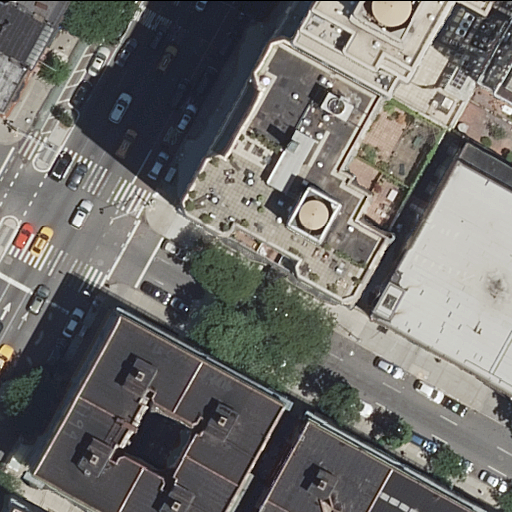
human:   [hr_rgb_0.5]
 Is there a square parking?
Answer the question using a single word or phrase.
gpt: no

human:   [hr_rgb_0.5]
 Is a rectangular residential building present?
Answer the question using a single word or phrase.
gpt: yes

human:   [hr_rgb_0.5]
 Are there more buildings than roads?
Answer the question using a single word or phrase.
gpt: yes

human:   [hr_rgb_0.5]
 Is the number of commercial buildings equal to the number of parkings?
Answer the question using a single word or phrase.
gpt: no

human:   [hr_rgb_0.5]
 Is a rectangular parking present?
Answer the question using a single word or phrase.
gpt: yes

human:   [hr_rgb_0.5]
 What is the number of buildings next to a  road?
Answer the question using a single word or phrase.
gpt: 12

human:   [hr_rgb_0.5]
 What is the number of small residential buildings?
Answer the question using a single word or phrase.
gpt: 6

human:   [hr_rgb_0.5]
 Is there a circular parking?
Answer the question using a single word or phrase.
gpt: no

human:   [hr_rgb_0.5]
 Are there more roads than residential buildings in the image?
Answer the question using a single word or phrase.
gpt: no

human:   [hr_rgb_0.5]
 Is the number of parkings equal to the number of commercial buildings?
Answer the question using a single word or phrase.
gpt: no

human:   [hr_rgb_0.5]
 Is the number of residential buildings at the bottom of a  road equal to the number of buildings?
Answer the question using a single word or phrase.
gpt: no

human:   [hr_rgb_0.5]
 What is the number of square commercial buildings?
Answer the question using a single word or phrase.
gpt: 0

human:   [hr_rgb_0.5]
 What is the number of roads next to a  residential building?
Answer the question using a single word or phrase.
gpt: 7

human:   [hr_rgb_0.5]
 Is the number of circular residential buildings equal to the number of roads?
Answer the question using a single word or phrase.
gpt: no

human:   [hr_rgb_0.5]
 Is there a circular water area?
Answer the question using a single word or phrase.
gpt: no

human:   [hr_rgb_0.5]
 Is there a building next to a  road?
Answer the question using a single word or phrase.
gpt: yes

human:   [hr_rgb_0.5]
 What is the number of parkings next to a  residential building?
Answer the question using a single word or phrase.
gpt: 1

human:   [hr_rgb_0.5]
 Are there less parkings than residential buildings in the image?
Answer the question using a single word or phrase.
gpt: yes

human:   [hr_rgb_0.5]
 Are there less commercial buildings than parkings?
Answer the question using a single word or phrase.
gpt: yes

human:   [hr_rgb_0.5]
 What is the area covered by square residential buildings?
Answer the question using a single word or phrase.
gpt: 0m2

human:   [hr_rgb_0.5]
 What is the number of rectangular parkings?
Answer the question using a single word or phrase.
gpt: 1

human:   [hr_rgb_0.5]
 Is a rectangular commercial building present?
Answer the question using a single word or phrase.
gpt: no

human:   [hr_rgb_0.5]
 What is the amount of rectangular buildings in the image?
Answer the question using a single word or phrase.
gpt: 8

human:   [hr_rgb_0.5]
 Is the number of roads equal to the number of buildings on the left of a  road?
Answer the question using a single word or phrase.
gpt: no

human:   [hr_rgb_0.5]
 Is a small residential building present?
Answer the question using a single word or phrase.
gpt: yes

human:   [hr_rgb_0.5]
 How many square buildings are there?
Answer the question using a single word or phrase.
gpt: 0

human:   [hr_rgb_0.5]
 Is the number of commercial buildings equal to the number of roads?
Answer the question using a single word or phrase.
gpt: no

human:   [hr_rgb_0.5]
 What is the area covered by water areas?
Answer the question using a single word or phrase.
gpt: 0m2

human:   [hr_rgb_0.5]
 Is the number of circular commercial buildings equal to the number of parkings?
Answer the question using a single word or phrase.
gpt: no

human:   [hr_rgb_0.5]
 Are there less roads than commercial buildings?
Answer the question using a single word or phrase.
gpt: no

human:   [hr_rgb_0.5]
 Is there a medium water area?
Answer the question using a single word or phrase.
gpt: no

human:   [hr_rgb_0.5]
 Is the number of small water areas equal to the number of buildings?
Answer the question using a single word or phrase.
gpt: no

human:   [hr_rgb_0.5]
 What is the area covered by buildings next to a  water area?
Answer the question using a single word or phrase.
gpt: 0m2

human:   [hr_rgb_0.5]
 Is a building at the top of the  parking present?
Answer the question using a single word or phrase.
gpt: yes

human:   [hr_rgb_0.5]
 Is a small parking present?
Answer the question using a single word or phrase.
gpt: no

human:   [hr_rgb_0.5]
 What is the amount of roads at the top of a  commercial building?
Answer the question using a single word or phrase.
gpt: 0